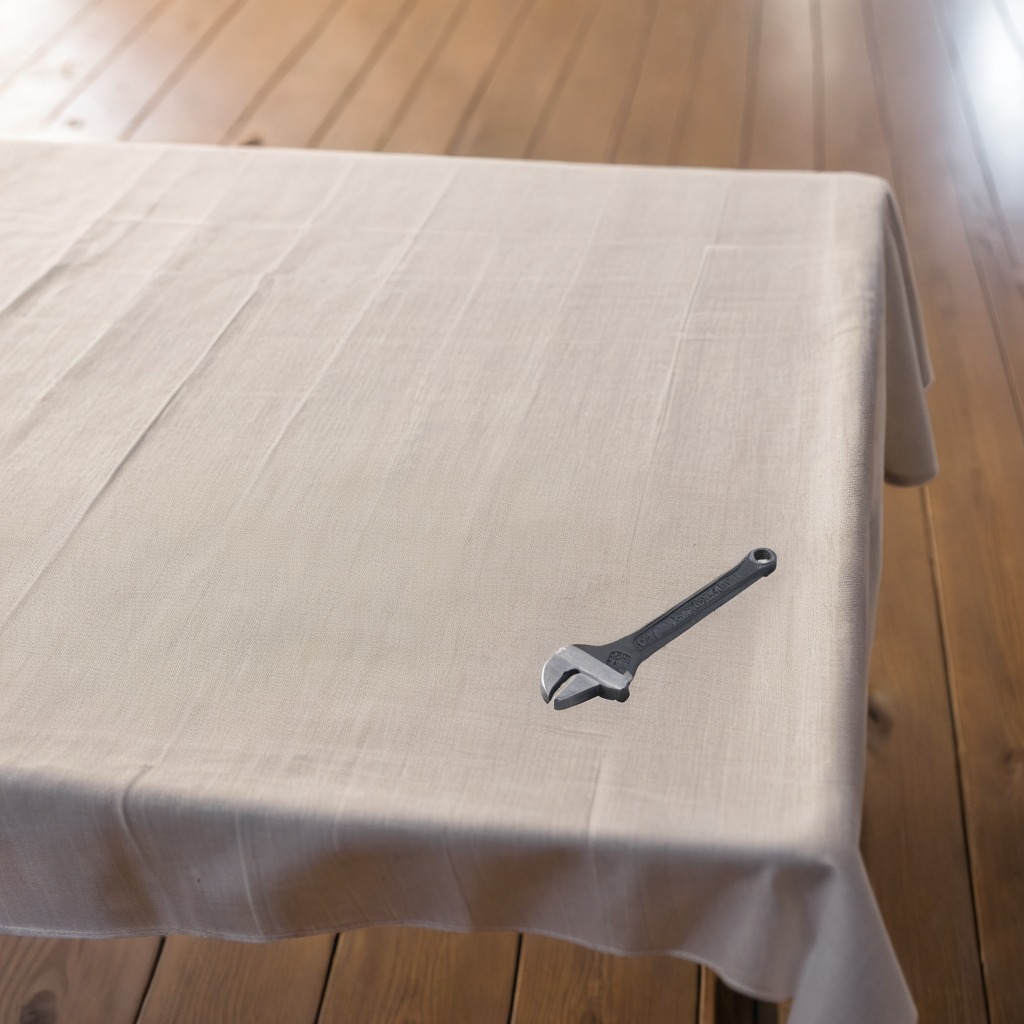
A wrench lying on a wooden table in an outdoor workshop during daytime bright natural light soft shadows worn but beneath the cloth